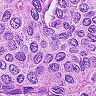
Metastatic tissue present: yes